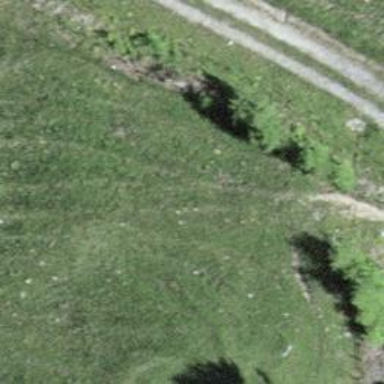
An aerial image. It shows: Unpaved path.